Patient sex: F
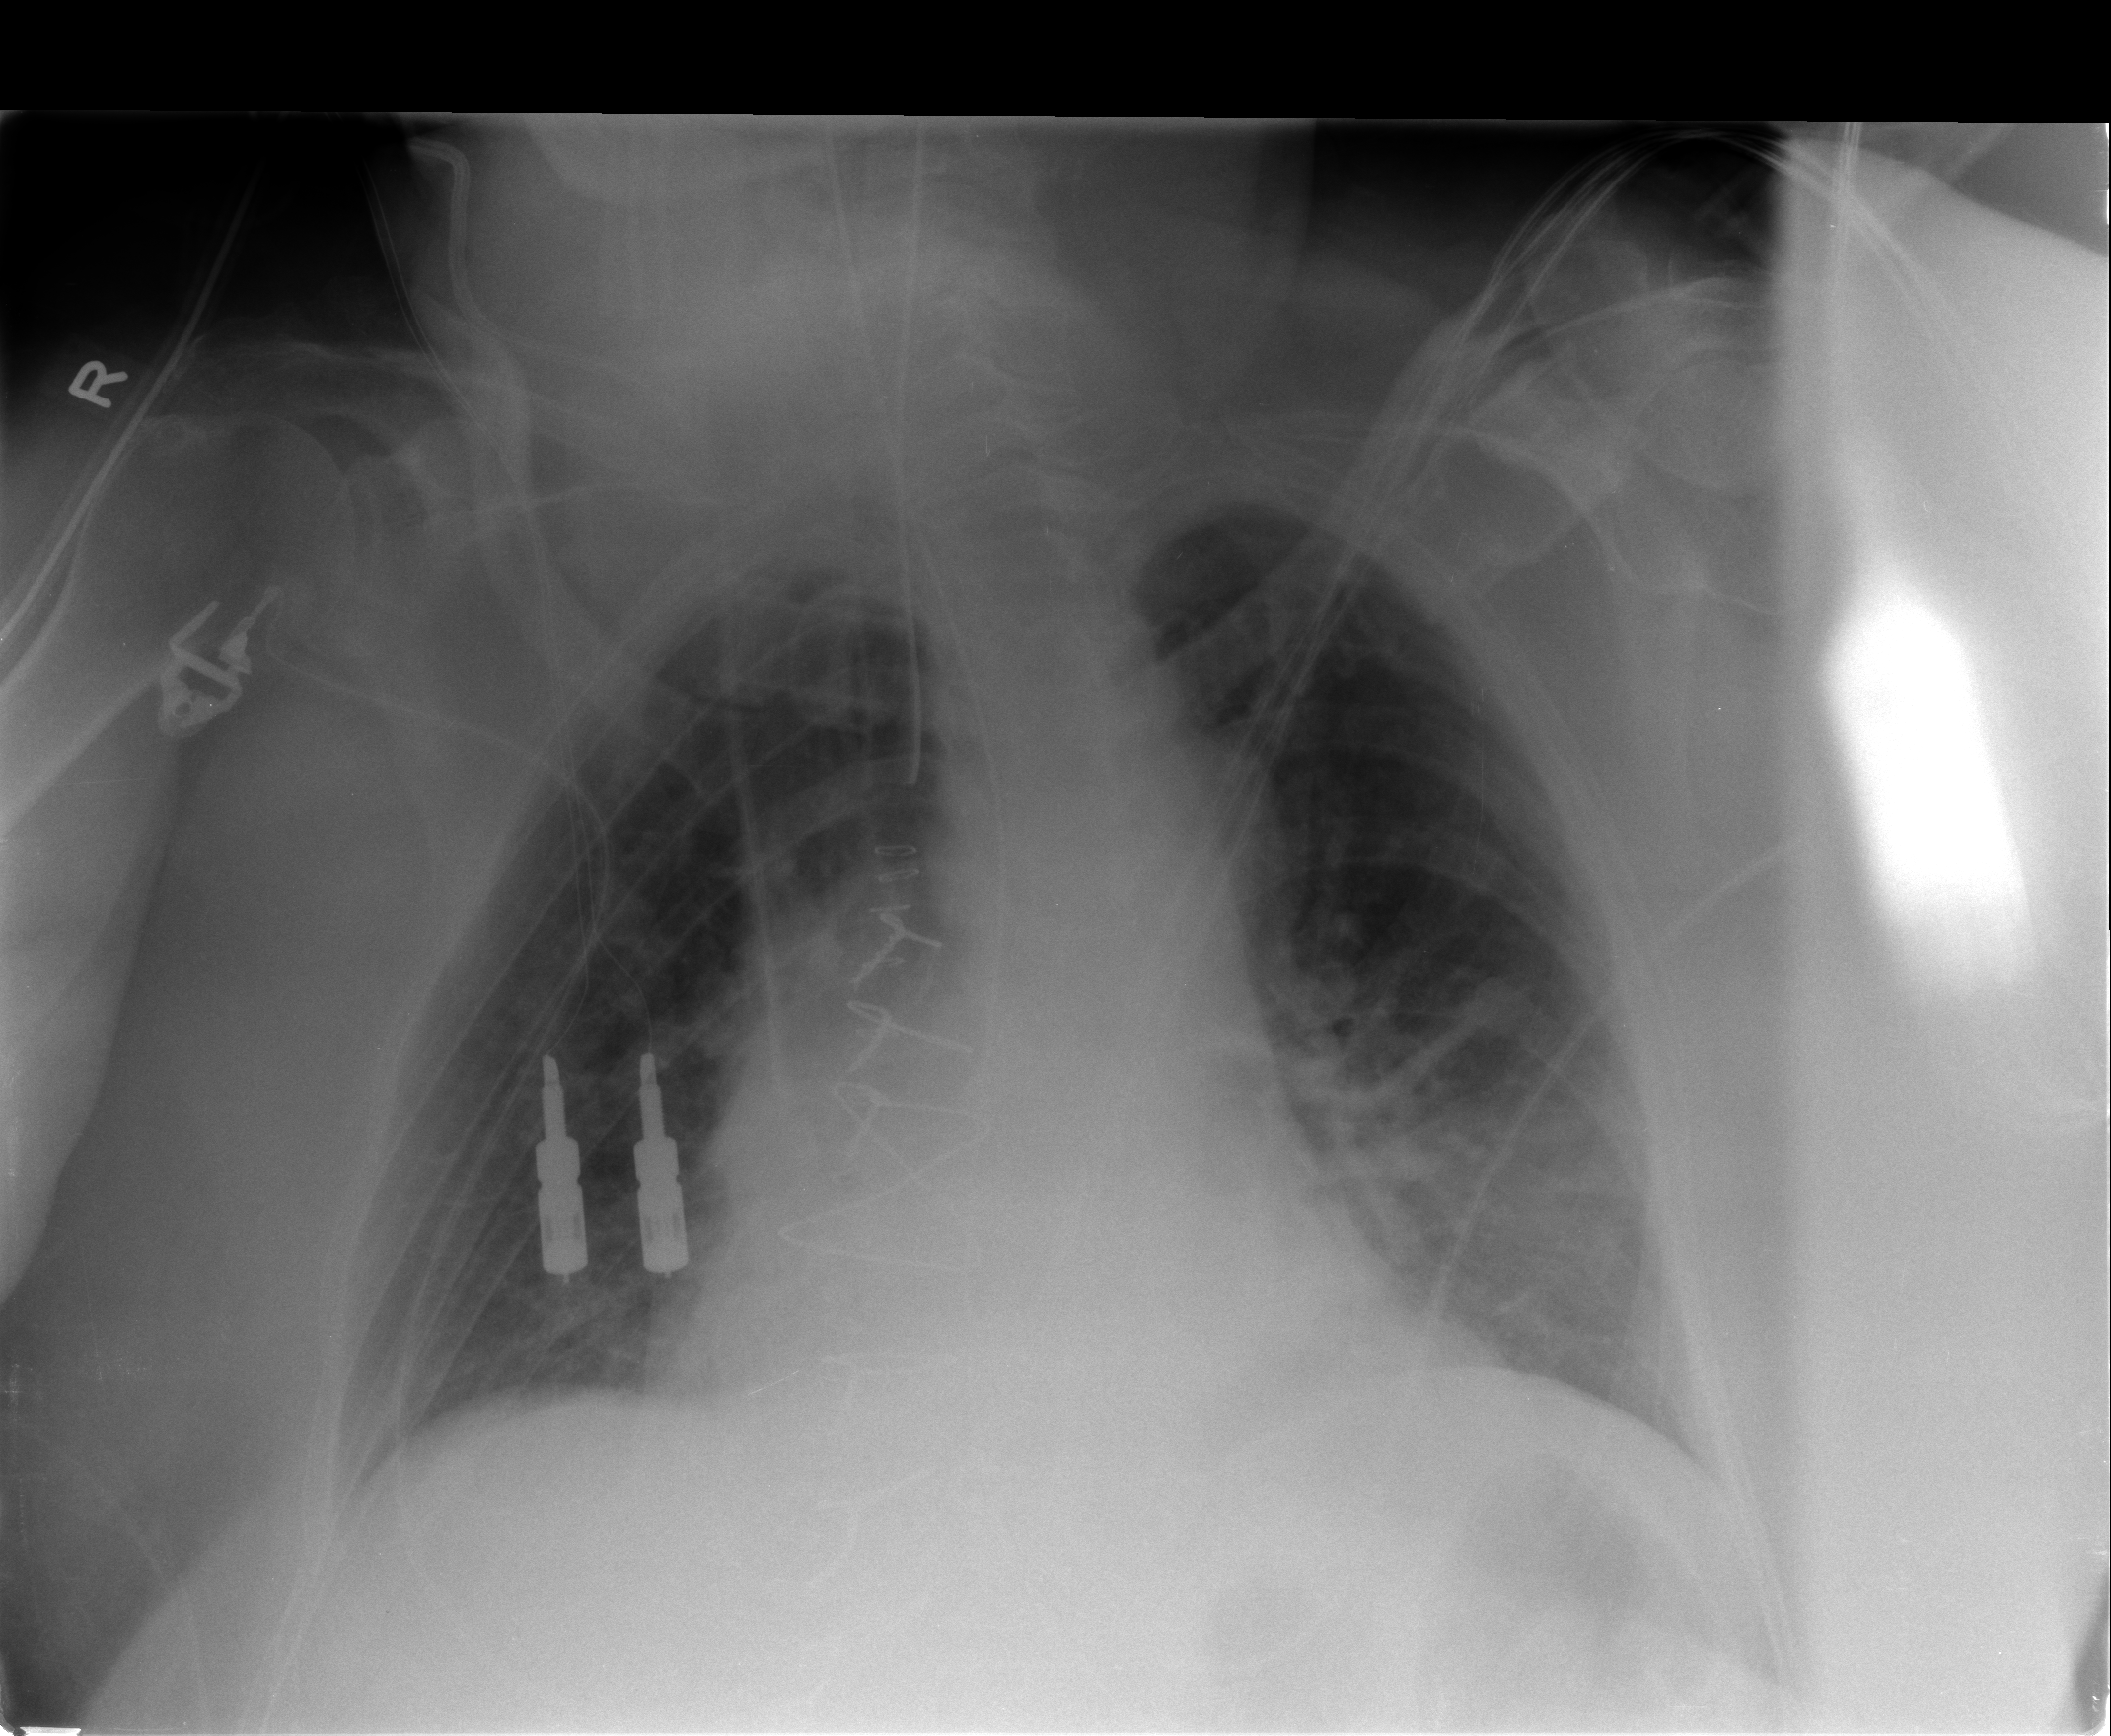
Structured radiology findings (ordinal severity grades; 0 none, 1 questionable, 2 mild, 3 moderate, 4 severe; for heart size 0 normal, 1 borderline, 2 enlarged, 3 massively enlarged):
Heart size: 2
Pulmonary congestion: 2
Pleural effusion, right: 0
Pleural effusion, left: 1
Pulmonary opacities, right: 0
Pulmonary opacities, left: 0
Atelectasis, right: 1
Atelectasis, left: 2